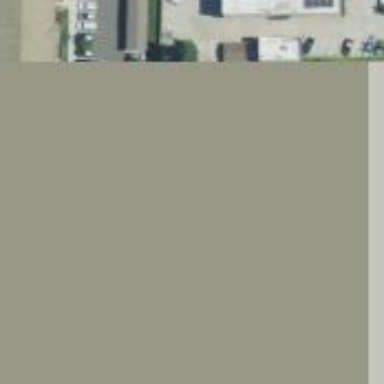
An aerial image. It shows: Industrial building.